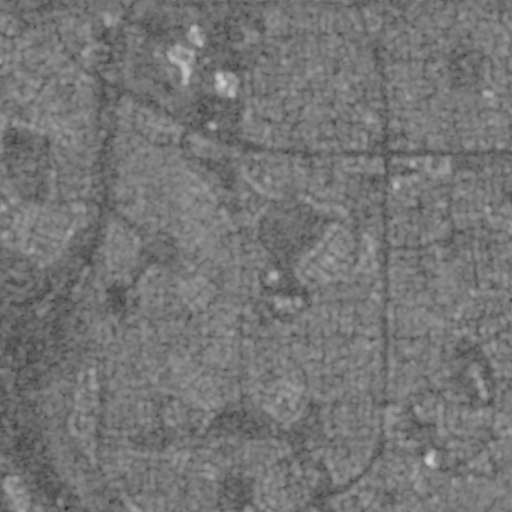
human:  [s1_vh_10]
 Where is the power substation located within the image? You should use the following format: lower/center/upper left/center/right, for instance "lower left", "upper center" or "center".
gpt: The power substation is located in the upper right of the image.
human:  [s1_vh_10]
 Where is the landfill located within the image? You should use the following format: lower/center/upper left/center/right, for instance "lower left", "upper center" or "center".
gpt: There is no landfill in the image.

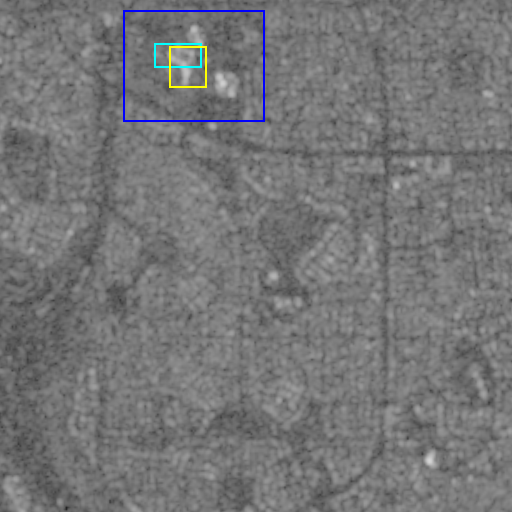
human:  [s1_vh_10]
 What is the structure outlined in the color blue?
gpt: The structure outlined in blue is a park.
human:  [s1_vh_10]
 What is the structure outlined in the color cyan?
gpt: The structure outlined in cyan is a parking lot.
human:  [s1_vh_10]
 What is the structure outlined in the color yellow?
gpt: The structure outlined in yellow is a building.
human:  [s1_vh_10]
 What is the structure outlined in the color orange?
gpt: There is no orange outline.